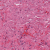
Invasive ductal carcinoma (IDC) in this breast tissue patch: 0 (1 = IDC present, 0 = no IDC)